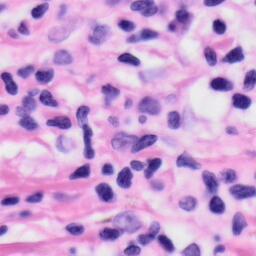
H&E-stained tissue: Skin